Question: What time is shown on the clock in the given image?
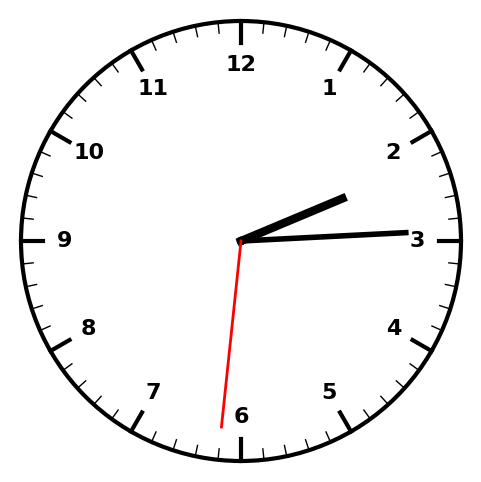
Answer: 02:14:31